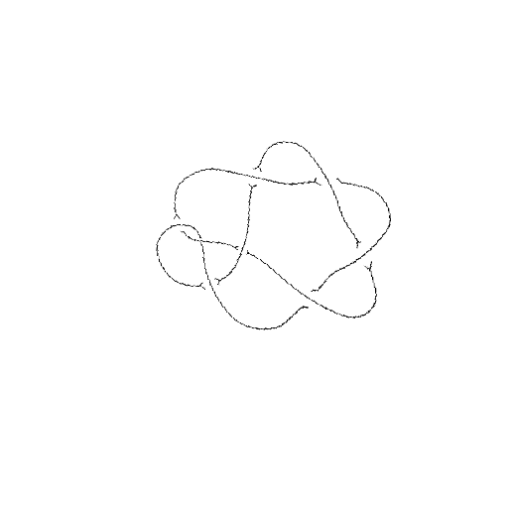
Crossing number: 8